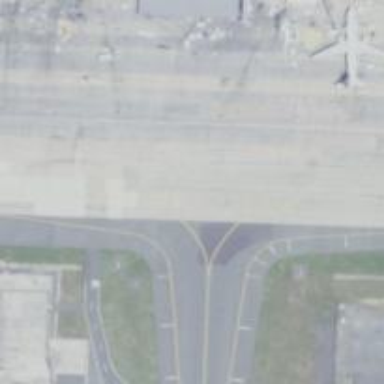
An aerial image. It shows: Image of taxiway at airport.